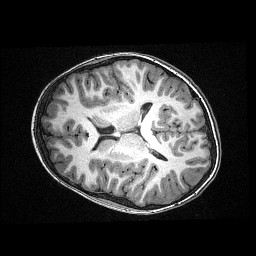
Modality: T1w
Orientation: axial
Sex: male
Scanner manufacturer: siemens
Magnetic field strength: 3 T
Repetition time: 2.3 s
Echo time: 0.00336 s